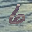
Label: 6